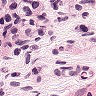
Metastatic tissue present: yes